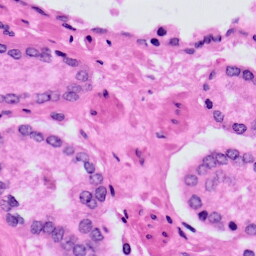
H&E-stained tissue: Prostate